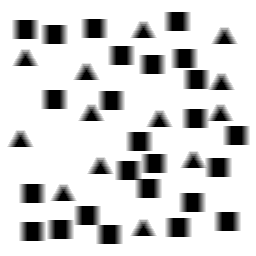
Squares: 25
Triangles: 13
Stars: 0
Total shapes: 38